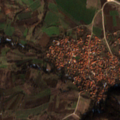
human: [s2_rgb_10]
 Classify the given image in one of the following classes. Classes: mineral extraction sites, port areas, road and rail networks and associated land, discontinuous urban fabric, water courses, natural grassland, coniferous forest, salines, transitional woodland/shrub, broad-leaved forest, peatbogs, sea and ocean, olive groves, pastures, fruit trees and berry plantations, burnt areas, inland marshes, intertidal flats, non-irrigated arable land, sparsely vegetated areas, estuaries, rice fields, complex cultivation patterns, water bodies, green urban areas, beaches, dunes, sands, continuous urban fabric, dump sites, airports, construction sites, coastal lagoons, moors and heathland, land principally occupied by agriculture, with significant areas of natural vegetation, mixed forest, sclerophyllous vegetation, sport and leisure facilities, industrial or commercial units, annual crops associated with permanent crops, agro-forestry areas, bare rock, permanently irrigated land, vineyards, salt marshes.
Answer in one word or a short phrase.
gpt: discontinuous urban fabric, non-irrigated arable land, complex cultivation patterns, land principally occupied by agriculture, with significant areas of natural vegetation, broad-leaved forest, transitional woodland/shrub